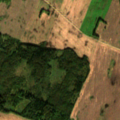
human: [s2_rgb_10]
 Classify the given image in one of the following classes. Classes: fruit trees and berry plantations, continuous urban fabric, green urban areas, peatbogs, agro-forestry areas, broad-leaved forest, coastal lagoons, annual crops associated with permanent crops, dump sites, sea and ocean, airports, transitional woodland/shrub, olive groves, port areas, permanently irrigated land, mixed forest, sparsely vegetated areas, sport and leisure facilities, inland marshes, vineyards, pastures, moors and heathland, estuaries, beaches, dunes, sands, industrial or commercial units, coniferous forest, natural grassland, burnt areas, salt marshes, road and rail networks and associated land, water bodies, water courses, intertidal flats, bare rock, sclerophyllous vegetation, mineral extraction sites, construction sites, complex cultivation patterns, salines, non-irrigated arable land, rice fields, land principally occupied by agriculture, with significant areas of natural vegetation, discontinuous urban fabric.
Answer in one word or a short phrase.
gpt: non-irrigated arable land, mixed forest, transitional woodland/shrub